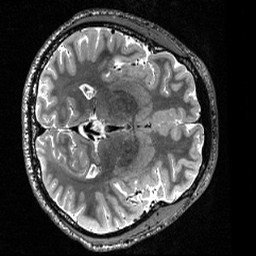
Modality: T2w
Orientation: axial
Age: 21
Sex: male
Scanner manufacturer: siemens
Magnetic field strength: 3 T
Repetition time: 3.2 s
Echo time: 0.56 s